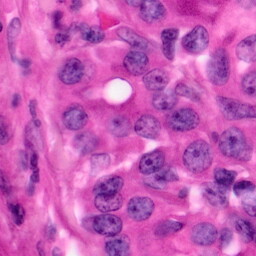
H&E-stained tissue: Pancreatic